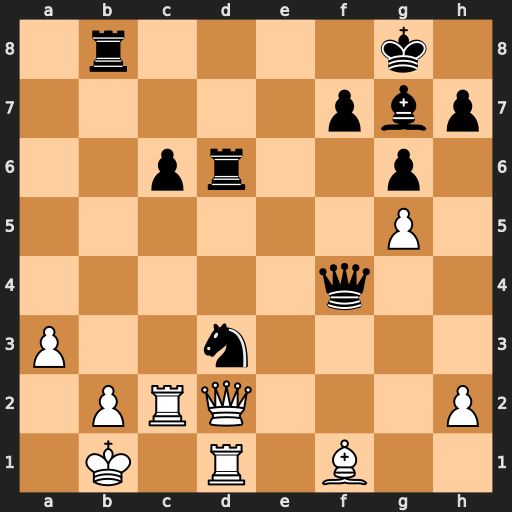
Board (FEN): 1r4k1/5pbp/2pr2p1/6P1/5q2/P2n4/1PRQ3P/1K1R1B2
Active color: w
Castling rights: -
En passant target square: -
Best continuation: Qxf4 Nxf4 Rxd6